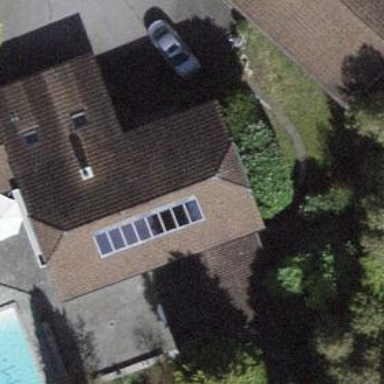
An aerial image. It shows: Solar photovoltaic panel generator.